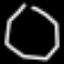
Label: octagon